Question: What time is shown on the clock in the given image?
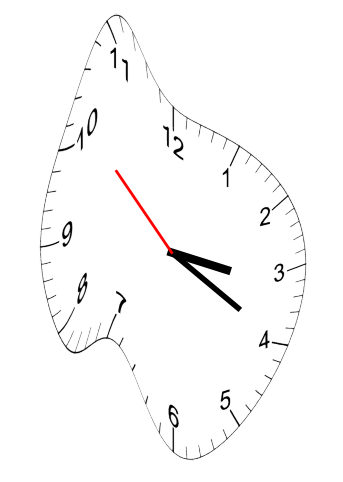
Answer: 03:19:52